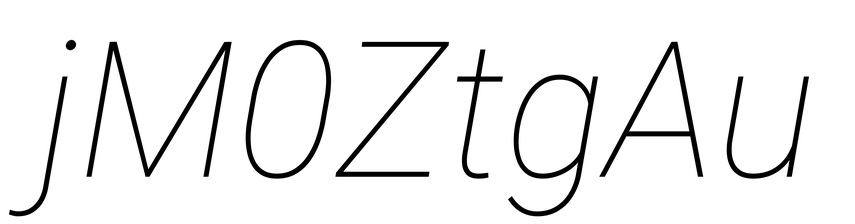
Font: Roboto-Italic_Thin_Italic